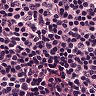
Metastatic tissue present: no